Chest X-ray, AP view. Patient: 24 years old, sex F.
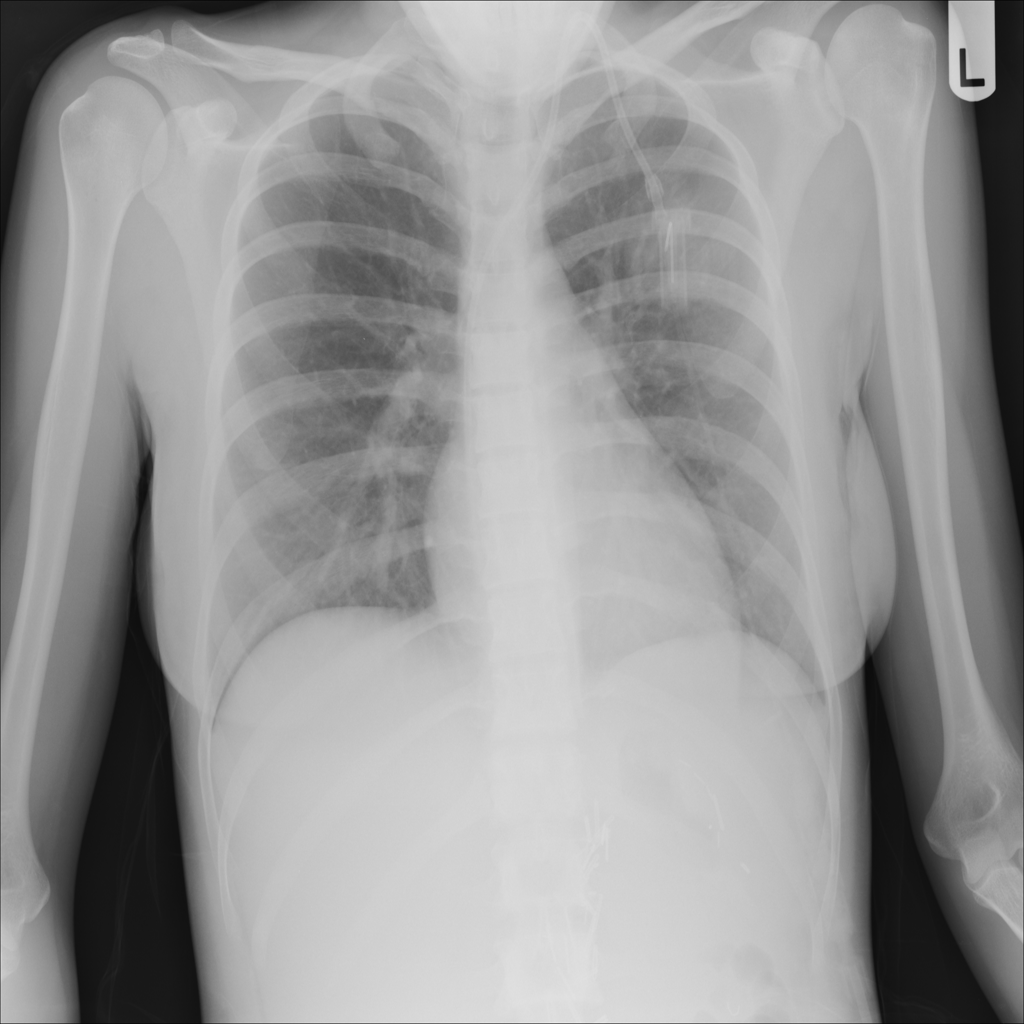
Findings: No Finding